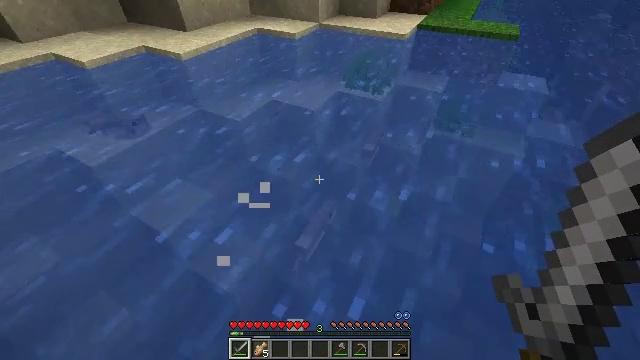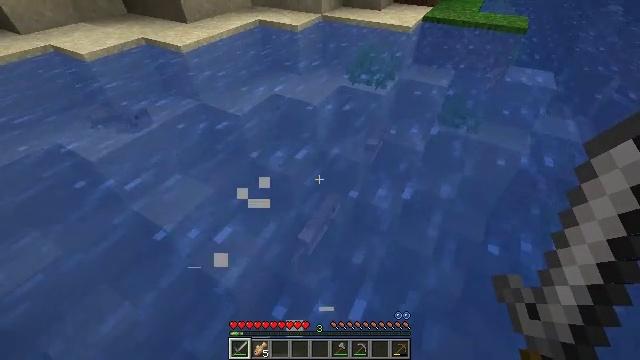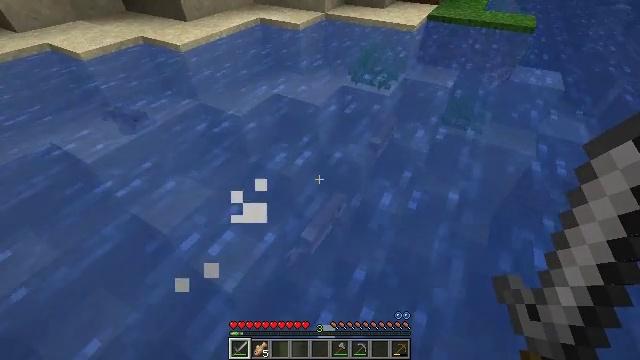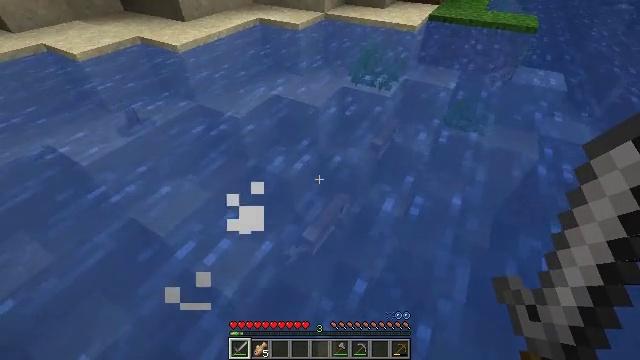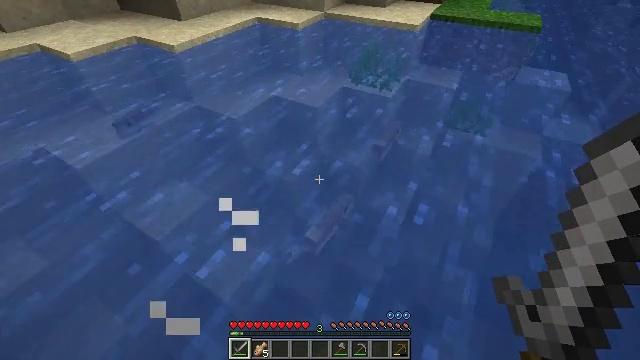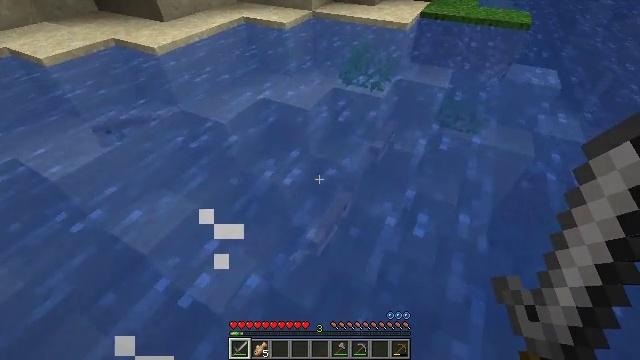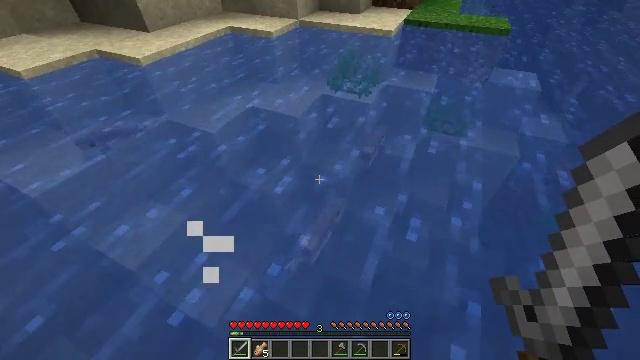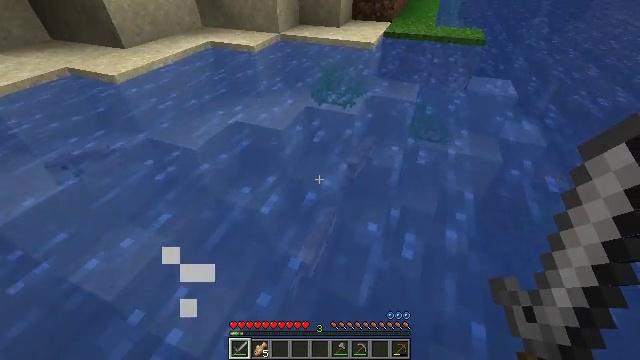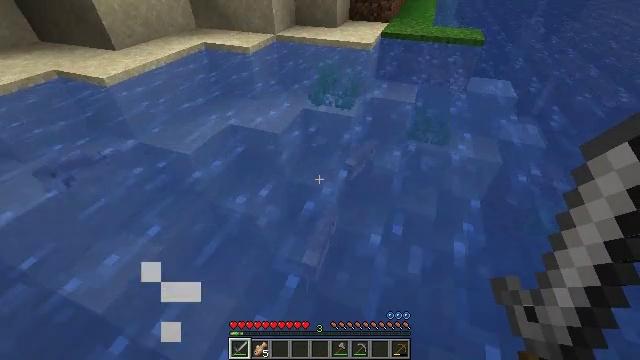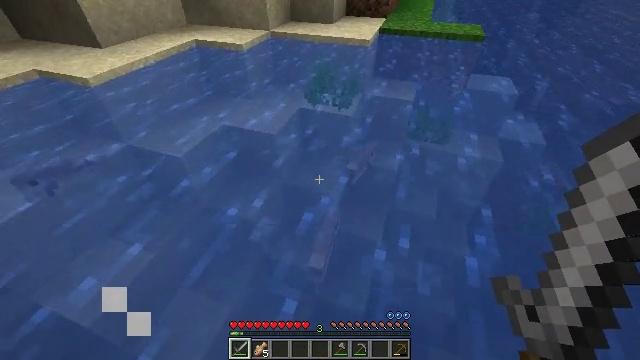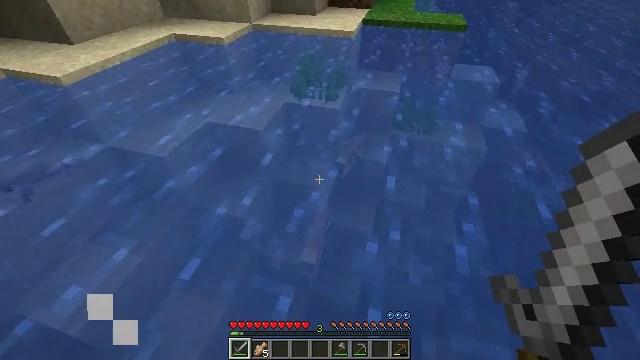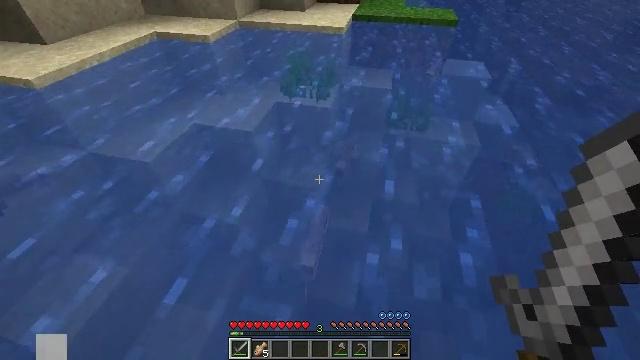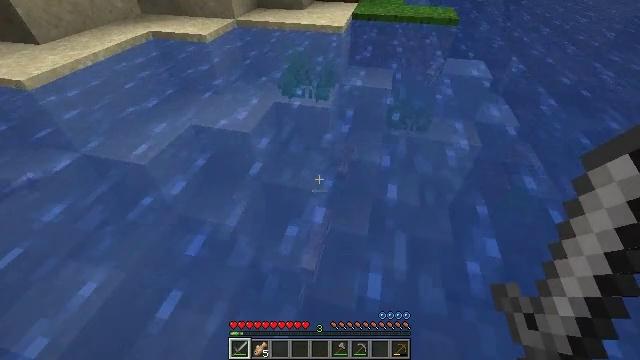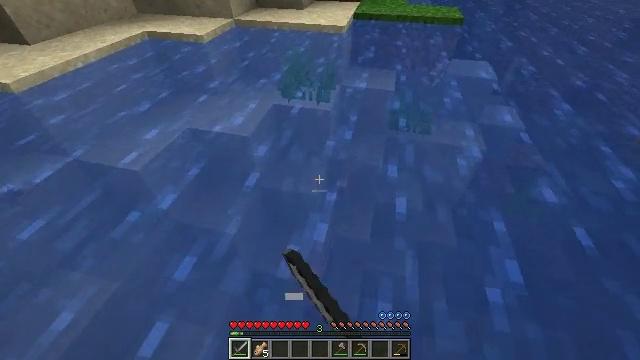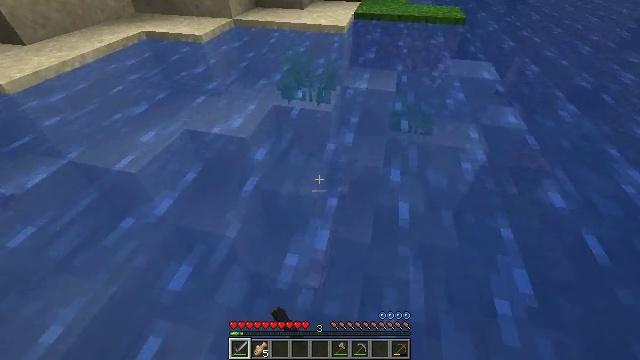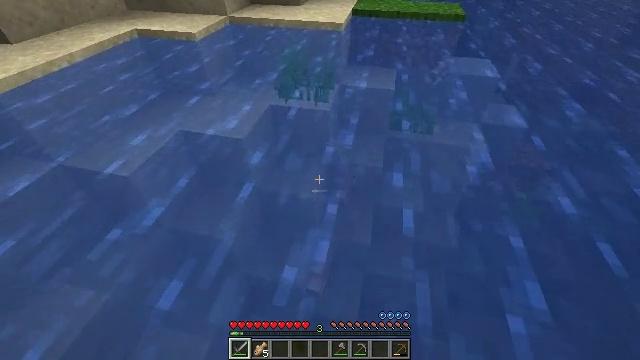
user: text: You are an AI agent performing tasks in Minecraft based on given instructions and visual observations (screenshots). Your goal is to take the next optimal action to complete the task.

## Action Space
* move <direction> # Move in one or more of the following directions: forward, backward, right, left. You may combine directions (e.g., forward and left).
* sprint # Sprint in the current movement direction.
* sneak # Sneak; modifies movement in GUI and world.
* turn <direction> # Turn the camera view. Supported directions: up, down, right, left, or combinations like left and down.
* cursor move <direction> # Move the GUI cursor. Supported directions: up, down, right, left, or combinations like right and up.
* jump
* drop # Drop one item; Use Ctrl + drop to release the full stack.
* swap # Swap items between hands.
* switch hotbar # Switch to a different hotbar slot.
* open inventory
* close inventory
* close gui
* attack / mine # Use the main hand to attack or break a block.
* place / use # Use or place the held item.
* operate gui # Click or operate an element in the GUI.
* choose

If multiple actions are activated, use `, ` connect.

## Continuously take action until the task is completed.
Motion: motion action
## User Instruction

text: Hunt fish.
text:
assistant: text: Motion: move forward, turn down
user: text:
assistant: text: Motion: move forward
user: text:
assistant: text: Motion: move forward
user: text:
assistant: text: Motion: move forward
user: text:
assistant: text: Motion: move forward, turn right
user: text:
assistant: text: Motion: move forward, turn right and up
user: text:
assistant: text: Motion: move forward, turn right and up
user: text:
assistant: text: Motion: move forward
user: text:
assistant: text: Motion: move forward
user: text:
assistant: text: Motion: move forward, turn right and down
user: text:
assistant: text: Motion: move forward, turn right
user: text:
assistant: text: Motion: move forward, attack / mine
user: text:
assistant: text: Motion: move forward, attack / mine
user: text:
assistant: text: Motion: move forward, attack / mine
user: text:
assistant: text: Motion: move forward, attack / mine
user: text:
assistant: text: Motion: move forward
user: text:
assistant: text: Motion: move forward, turn right and down
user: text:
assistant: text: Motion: move forward, turn right
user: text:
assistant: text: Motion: move forward, turn right
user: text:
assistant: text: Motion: move forward, turn right
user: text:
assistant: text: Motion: move forward, turn right
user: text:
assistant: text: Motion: move forward, attack / mine
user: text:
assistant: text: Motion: move forward, turn down, attack / mine
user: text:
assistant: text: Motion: move forward, turn down, attack / mine
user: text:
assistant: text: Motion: move forward, turn down
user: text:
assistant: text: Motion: move forward
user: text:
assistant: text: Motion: move forward
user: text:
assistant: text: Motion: move forward
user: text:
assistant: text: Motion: no_op
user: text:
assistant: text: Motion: no_op